Question: I'm trying to add a reference to webservice in C# through graphical interface in Visual Studio 2010.
It fails however, the error message is
What can I do now? I don't see any settings box where I could choose SOAP version which I use to connect to webservice???
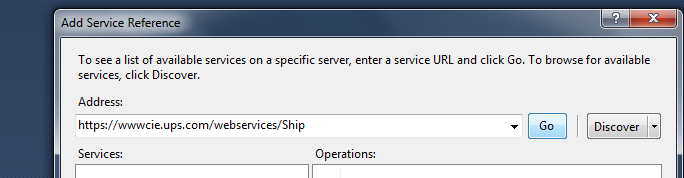
Answer: I had a similar problem just several days ago. Go <URL> and click "Shipping" under "Developer APIs." Download and extract it to a folder on your hard drive. Then, under the Add Service Reference window, click Advanced, click Add Web Reference, and link your WSDL file. For me, I put my files here:
'''
C:\Libraries\AWSDLs\UPS\ShippingPACKAGE\PACKAGEWebServices\SCHEMA-WSDLs\Ship.wsdl
'''
You may or may not need to add 'file://' to the beginning of the URL depending on your VS version.